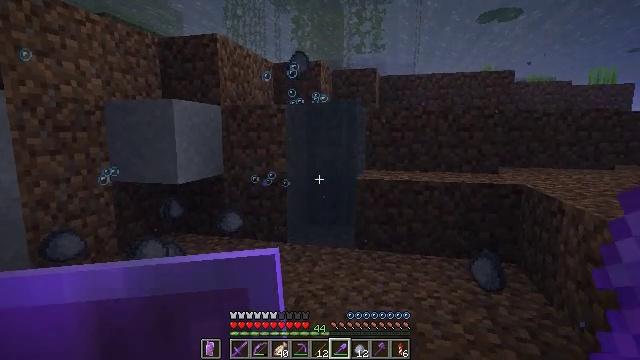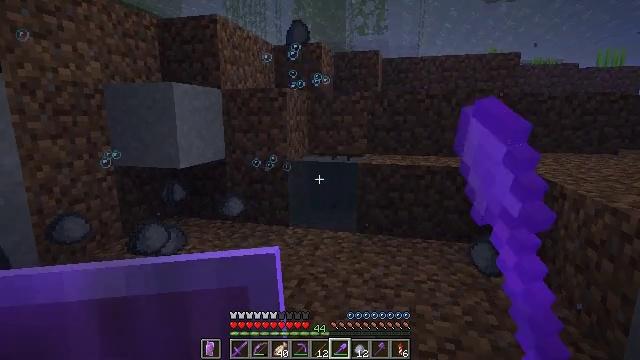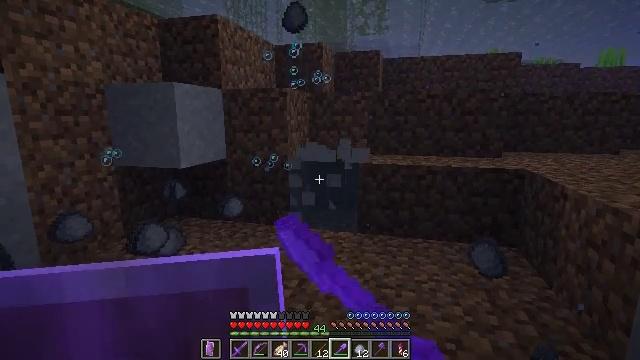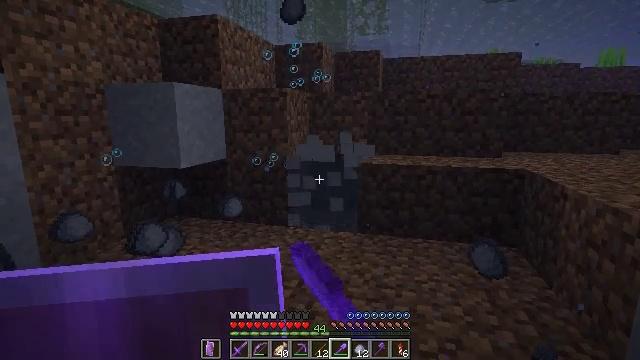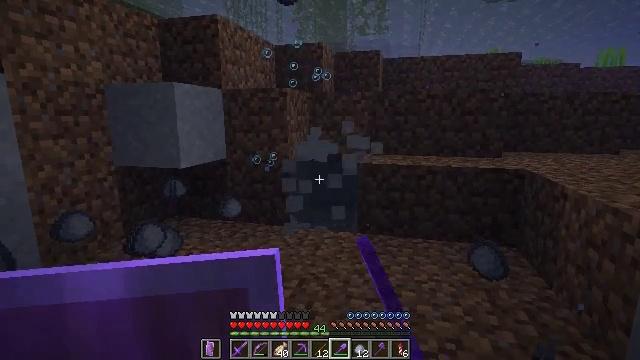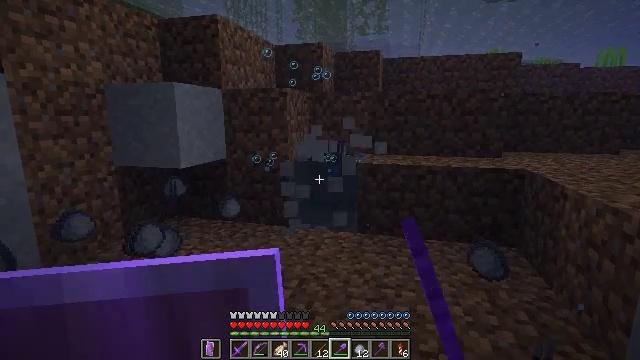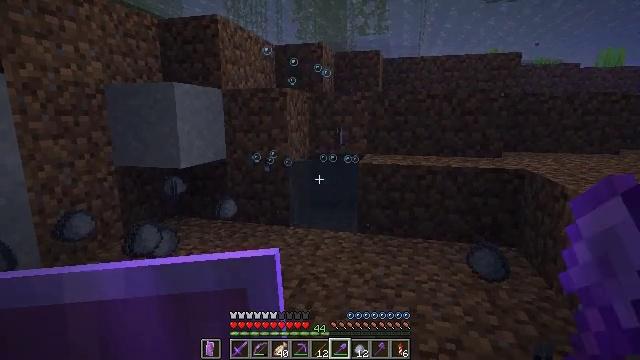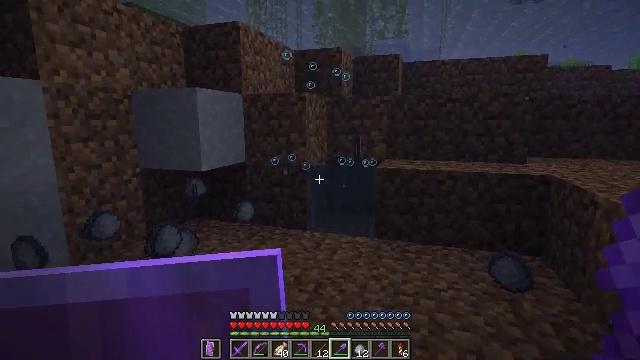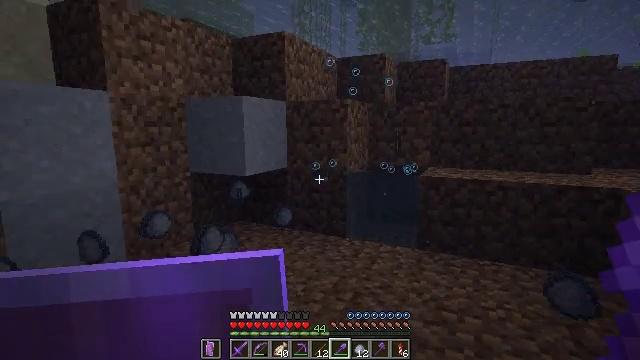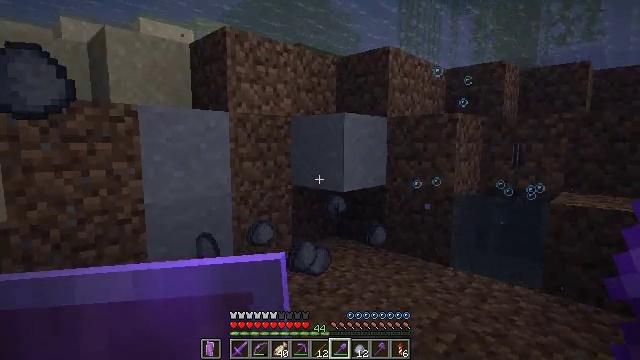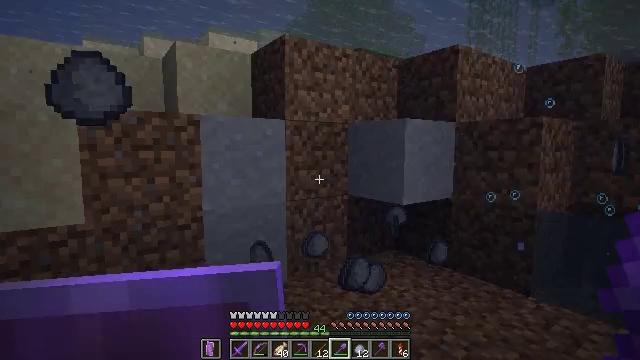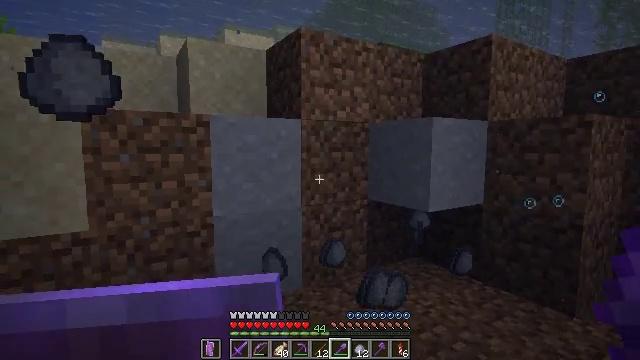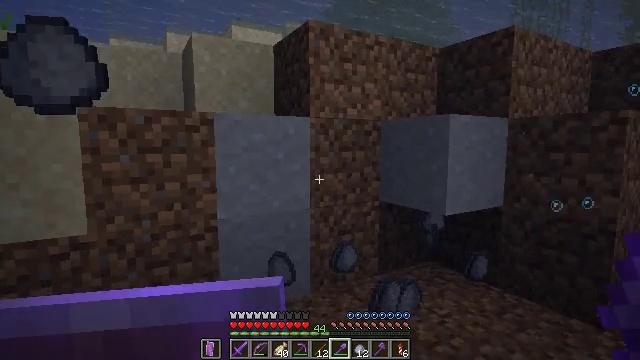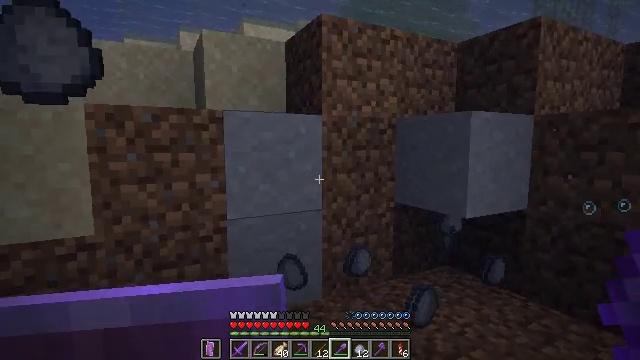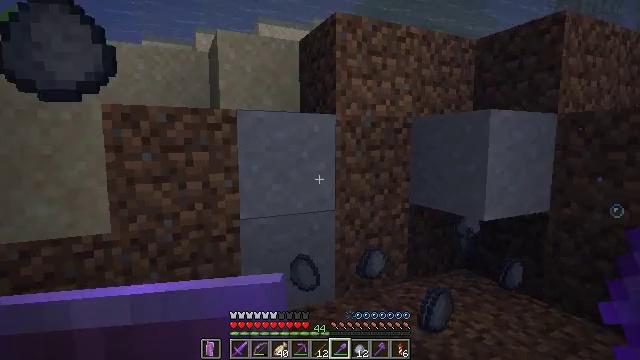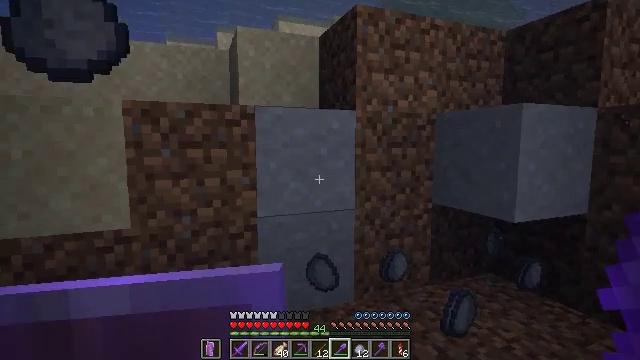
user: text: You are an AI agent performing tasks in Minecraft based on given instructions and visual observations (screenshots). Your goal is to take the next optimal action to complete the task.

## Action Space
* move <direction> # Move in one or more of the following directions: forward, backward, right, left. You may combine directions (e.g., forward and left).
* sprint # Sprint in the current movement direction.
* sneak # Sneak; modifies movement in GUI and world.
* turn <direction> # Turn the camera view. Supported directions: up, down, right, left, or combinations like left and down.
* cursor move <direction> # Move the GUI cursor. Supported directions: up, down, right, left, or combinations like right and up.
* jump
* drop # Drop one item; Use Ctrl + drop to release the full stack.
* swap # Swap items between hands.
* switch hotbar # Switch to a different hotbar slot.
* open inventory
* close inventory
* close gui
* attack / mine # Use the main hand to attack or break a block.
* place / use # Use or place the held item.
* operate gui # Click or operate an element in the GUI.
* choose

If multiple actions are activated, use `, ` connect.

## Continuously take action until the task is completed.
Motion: motion action
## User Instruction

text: Collect clay by holding down the left mouse button.
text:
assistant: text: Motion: turn down, attack / mine
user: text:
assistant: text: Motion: attack / mine
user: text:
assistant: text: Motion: attack / mine
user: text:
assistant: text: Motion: no_op
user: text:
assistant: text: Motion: no_op
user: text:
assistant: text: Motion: no_op
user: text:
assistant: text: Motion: turn left
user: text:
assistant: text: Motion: move forward, turn left and up
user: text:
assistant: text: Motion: move forward, turn left and up
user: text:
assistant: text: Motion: move forward, turn left and up
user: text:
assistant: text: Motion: move forward, turn left
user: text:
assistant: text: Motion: move forward, turn left
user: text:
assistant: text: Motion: turn left
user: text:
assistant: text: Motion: turn left
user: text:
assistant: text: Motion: turn left
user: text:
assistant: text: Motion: no_op
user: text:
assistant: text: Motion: no_op
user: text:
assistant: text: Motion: no_op
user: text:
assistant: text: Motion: no_op
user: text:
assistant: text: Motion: no_op
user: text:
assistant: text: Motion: no_op
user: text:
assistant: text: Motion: turn down
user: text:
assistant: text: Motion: turn down
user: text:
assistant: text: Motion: no_op
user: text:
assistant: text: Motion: no_op
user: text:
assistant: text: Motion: no_op
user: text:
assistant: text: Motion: turn right and up
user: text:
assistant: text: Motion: turn up
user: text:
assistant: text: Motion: no_op
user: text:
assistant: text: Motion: no_op